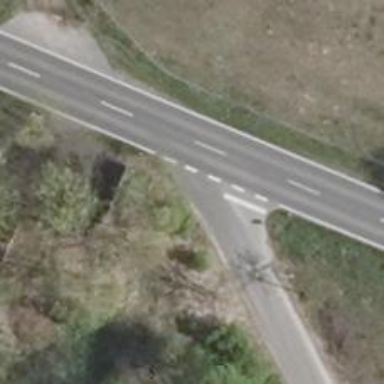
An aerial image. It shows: Stop road.